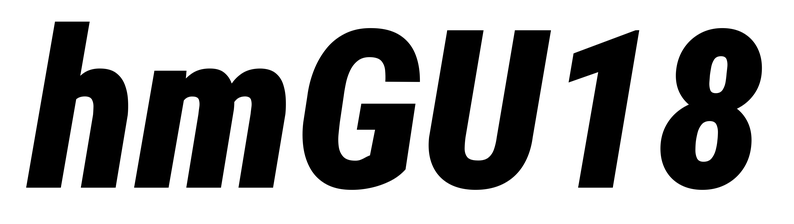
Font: Roboto-Italic_Condensed_Black_Italic